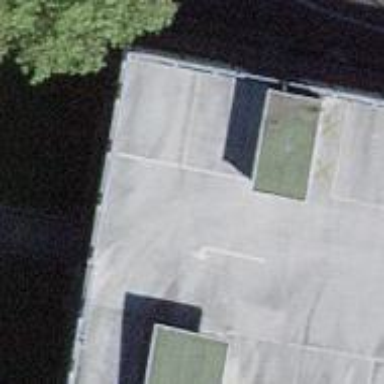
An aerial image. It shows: Bicycle parking area.